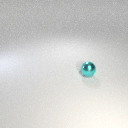
small cyan metal sphere